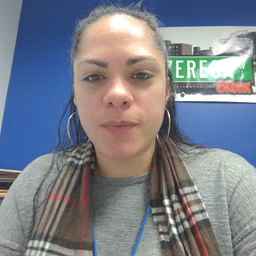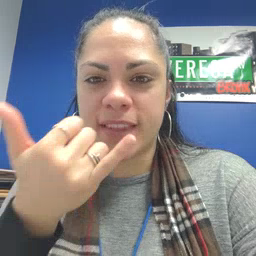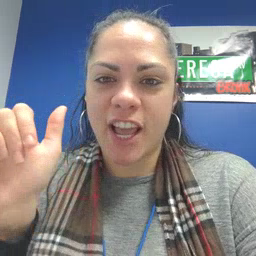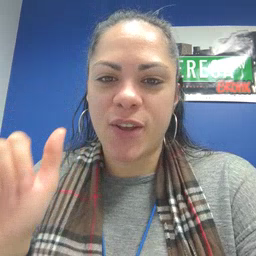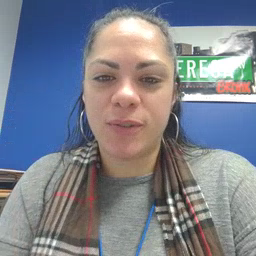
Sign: yellow